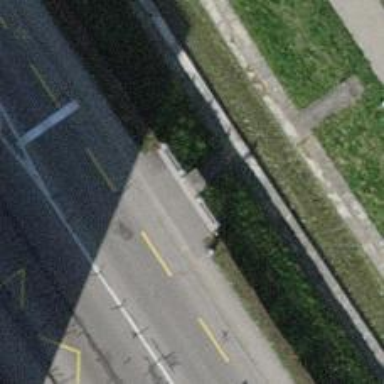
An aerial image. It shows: Bus stop with platform for public transport.